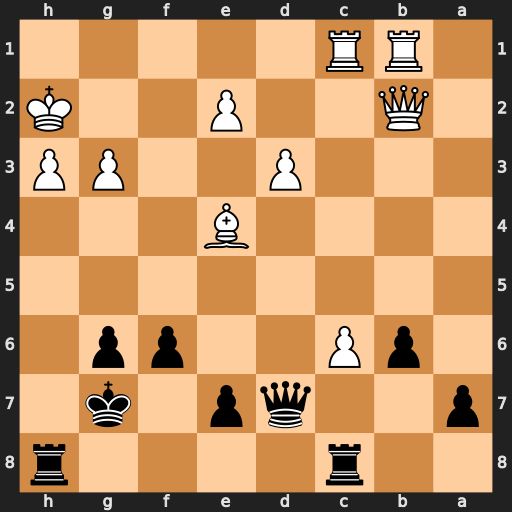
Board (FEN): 2r4r/p2qp1k1/1pP2pp1/8/4B3/3P2PP/1Q2P2K/1RR5
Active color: b
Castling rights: -
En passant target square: -
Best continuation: Qxh3+ Kg1 Qxg3+